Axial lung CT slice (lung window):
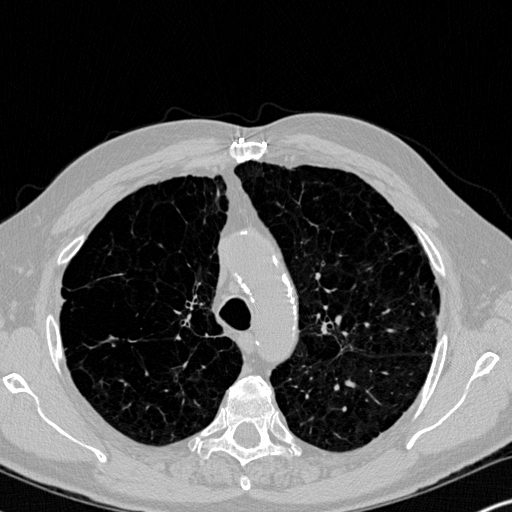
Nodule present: no